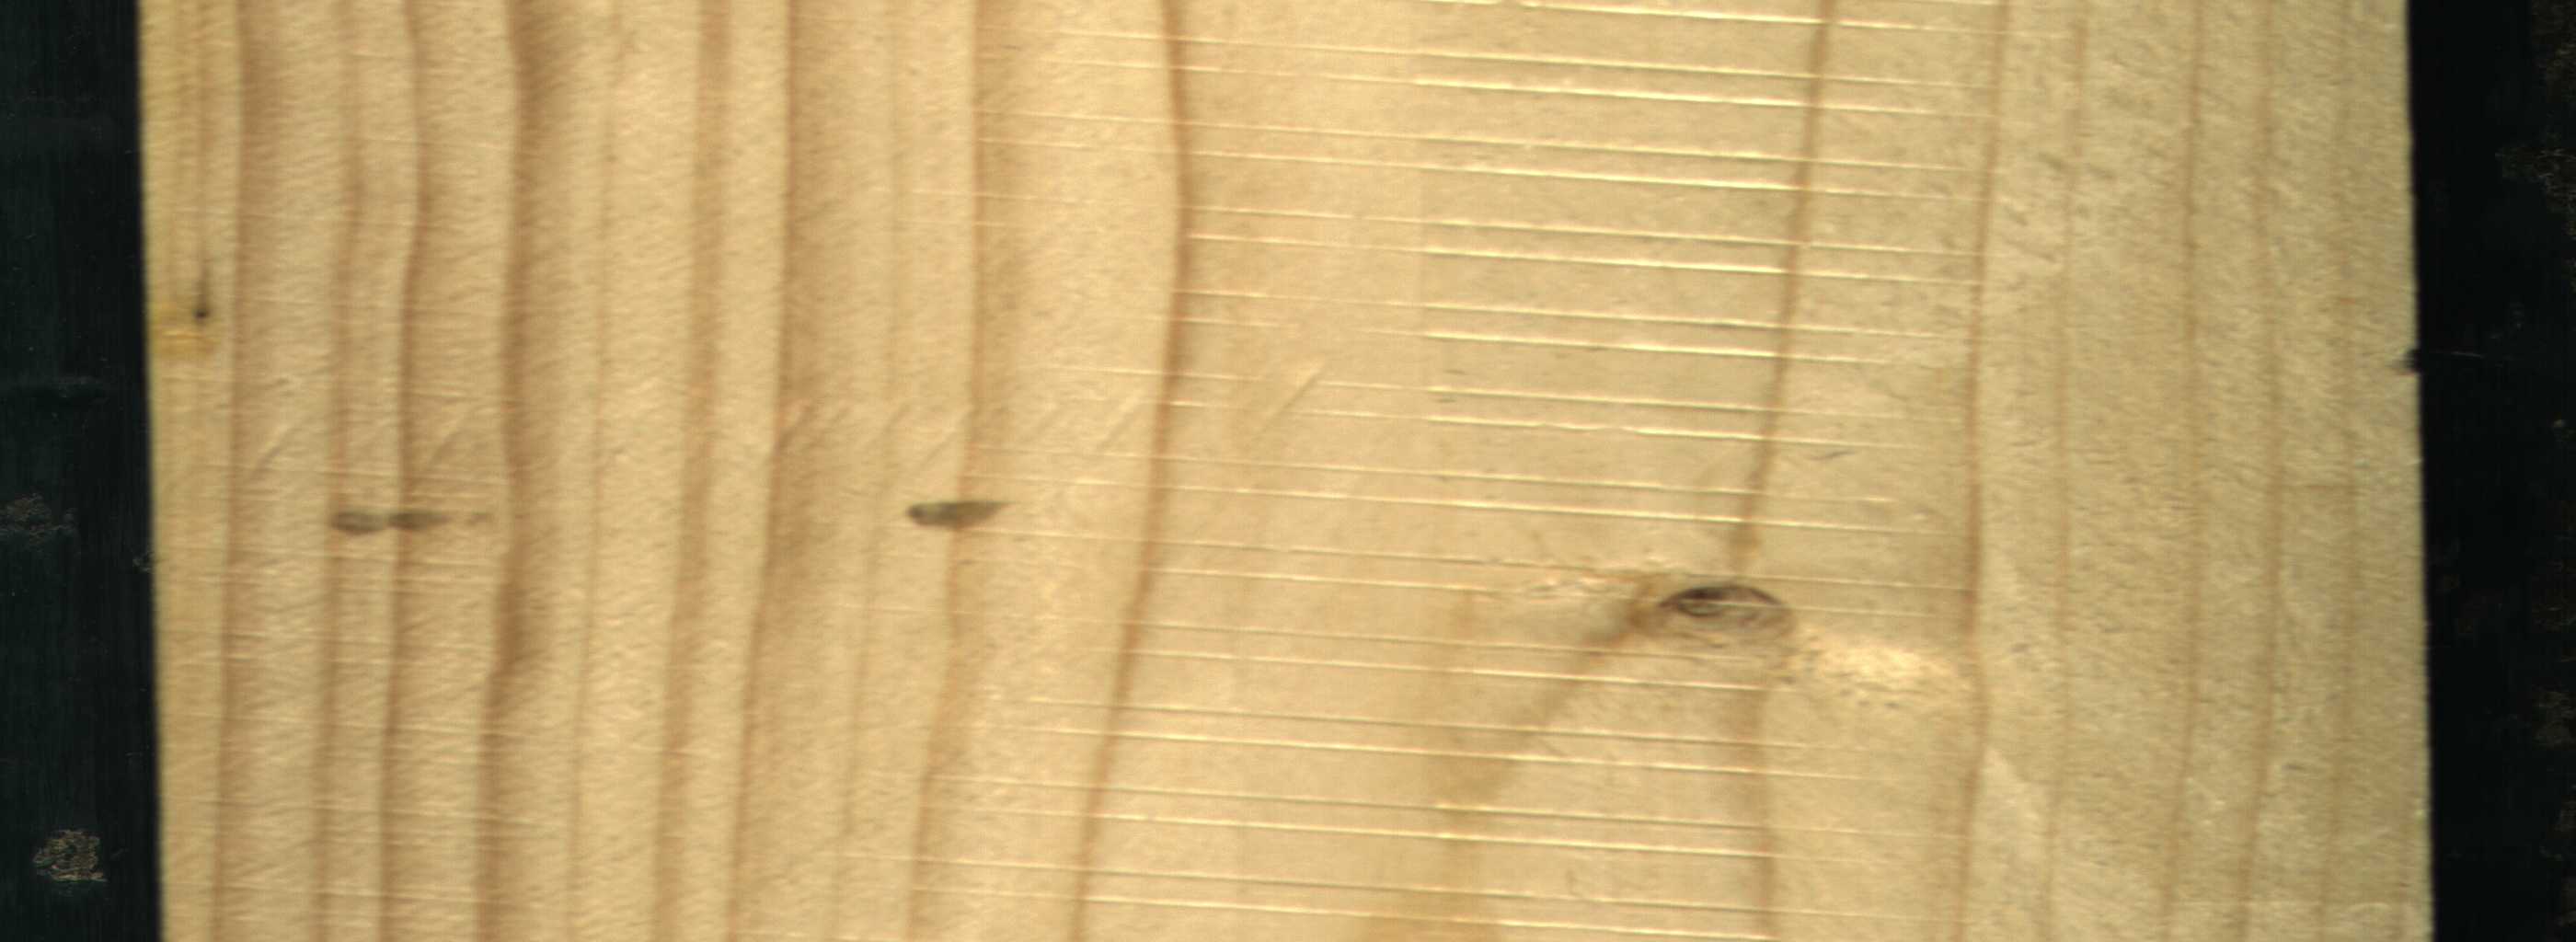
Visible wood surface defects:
resin
Live_Knot
Live_Knot